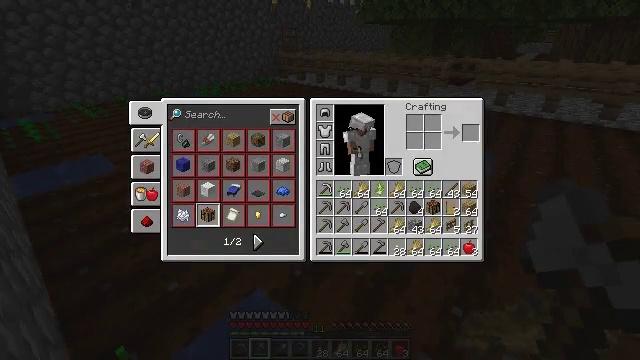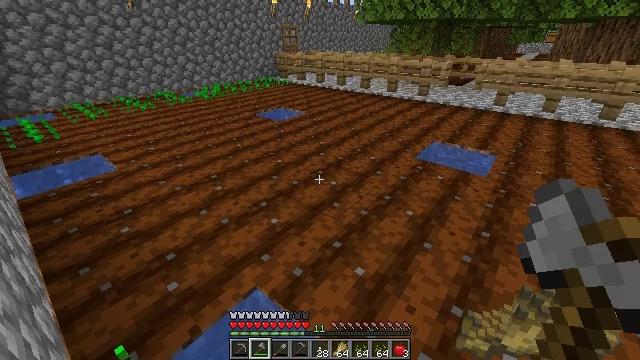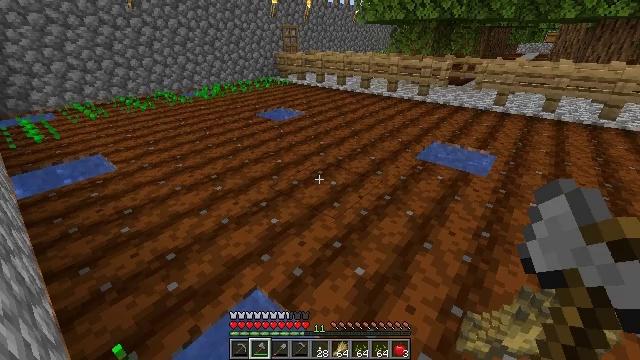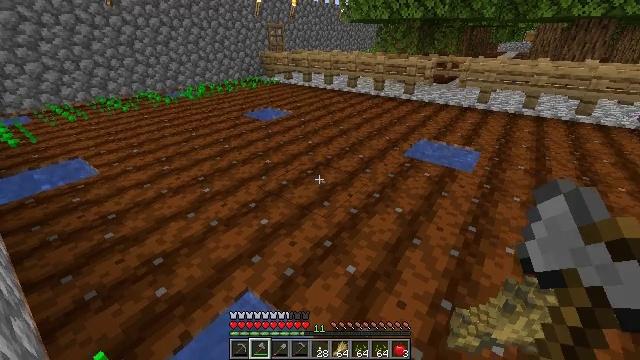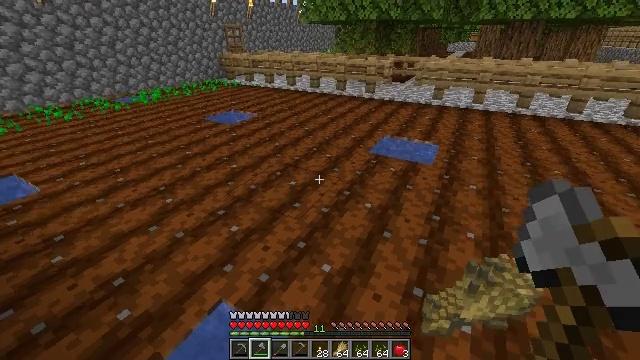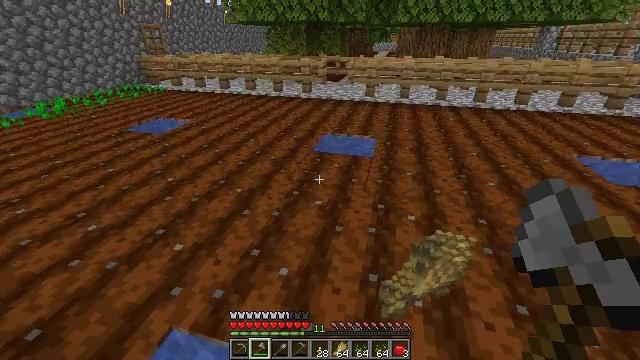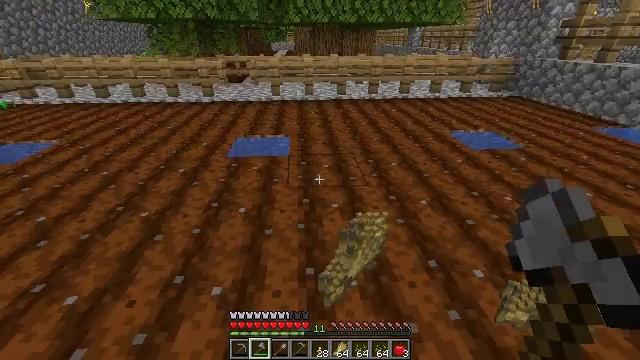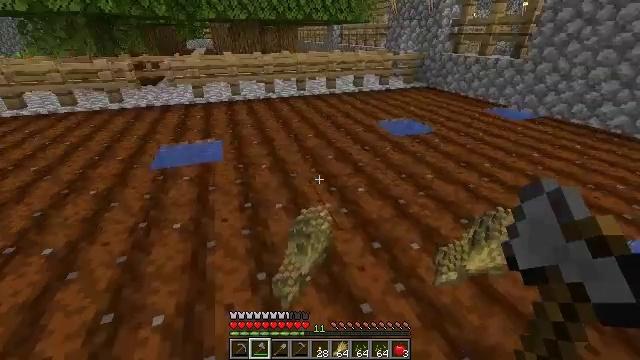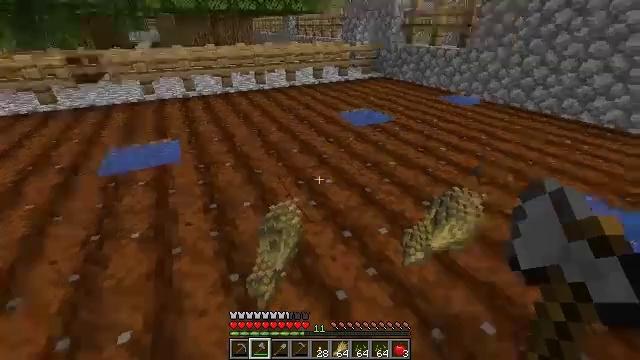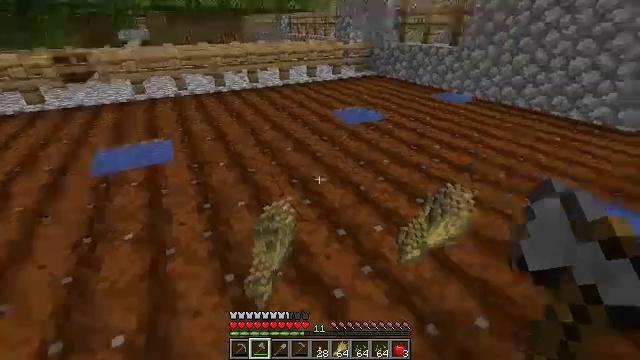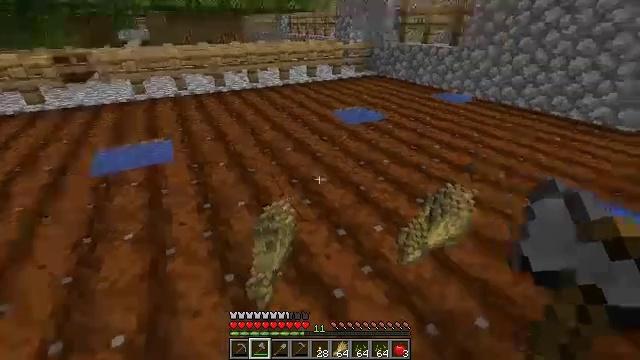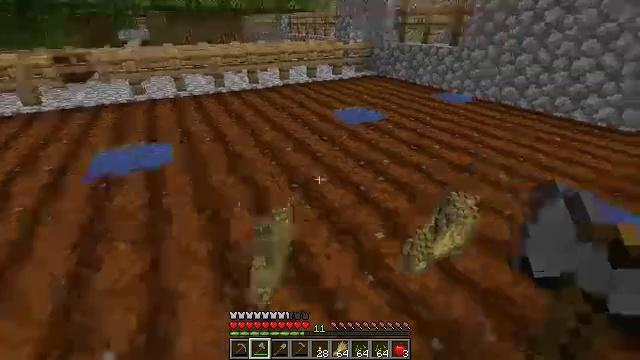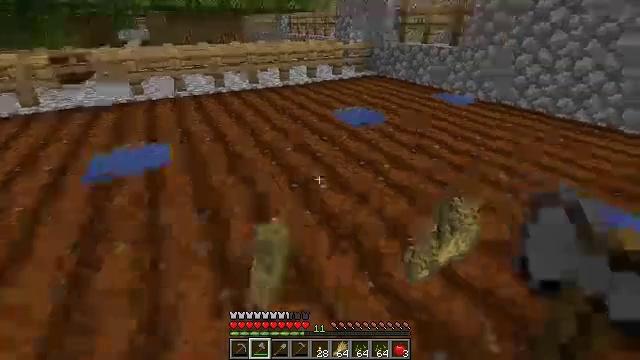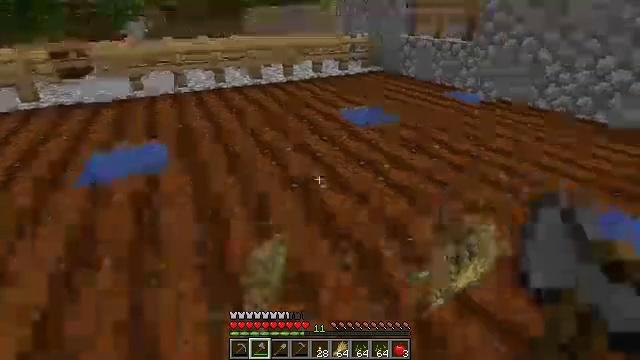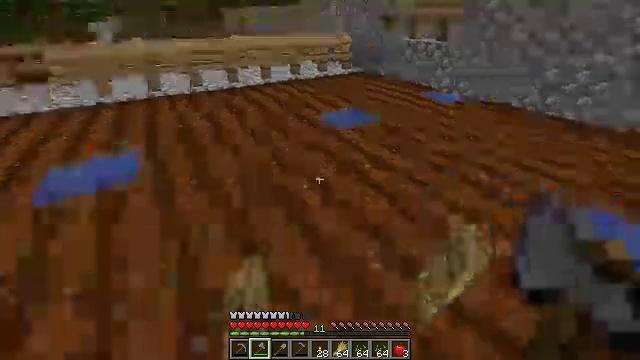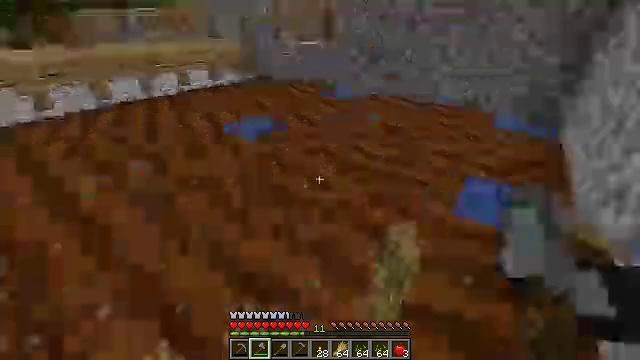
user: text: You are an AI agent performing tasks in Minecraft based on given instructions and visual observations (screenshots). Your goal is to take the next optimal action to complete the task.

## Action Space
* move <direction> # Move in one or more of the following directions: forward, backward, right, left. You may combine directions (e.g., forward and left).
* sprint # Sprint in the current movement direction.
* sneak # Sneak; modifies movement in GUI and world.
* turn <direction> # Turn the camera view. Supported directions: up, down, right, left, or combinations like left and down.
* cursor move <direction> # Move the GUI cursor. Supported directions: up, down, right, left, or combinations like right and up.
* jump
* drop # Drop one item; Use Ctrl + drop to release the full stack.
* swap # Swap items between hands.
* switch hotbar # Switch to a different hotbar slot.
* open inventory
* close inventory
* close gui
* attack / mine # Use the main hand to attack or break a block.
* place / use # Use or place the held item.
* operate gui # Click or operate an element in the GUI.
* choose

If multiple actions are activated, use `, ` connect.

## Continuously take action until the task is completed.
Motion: motion action
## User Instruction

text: Remove wheat from your collection.
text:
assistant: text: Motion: no_op
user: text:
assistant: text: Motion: no_op
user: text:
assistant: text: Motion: turn right
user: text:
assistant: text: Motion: turn right
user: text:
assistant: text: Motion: turn right
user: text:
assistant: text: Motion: turn right
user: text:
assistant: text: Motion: turn right
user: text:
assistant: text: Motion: turn right and down
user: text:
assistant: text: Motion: turn right
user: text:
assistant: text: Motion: no_op
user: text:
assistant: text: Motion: move forward
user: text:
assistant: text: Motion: move forward
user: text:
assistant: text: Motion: move forward, turn left and down
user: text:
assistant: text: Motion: move forward, turn right
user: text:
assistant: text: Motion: move forward, turn right
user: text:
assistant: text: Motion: move forward, turn right
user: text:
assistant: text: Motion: move forward, turn right and down
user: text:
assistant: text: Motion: no_op
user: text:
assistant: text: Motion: no_op
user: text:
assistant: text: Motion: no_op
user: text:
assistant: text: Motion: no_op
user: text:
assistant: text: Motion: turn right
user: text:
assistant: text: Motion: turn right
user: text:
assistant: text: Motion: turn right and down
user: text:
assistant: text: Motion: turn right and down
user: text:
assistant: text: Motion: turn right and down
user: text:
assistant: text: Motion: turn right and down
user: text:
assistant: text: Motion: turn right and down
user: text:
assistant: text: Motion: turn up
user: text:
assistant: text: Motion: no_op